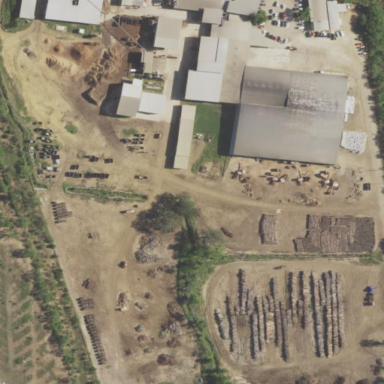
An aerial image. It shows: Industrial area with sawmill.